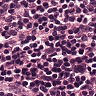
Metastatic tissue present: yes